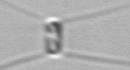
Label: Chaetoceros_similis